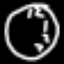
Label: clock